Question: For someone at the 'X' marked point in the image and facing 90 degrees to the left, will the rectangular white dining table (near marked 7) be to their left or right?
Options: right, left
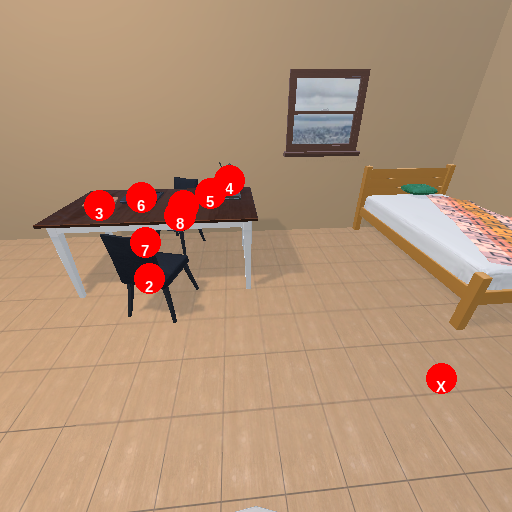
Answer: right